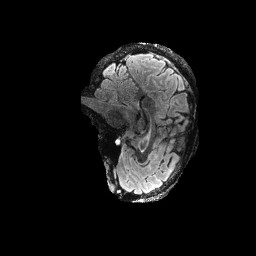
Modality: FLAIR
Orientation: sagittal
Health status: ill
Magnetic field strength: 3 T